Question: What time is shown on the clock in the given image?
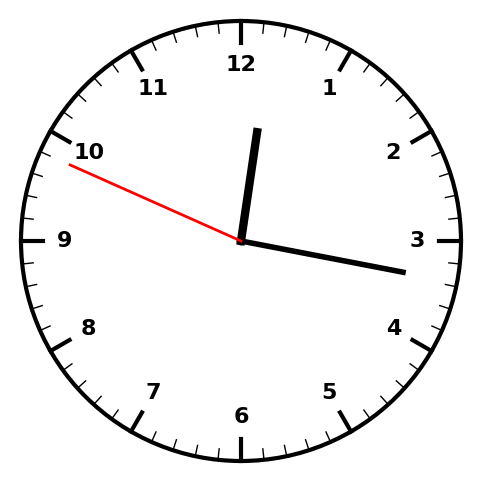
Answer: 12:16:49